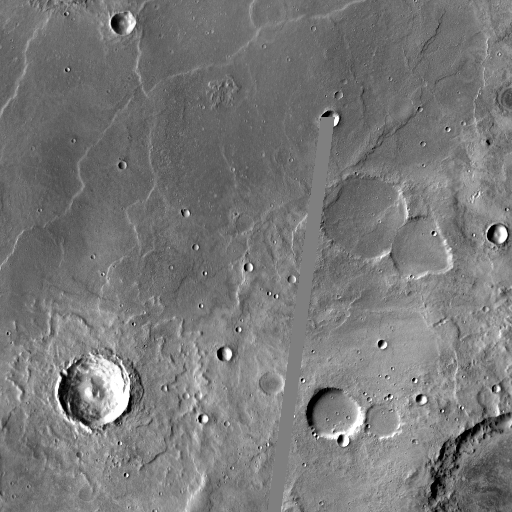
Crater classes present: Background, Other, Layered, Buried, Secondary